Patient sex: M
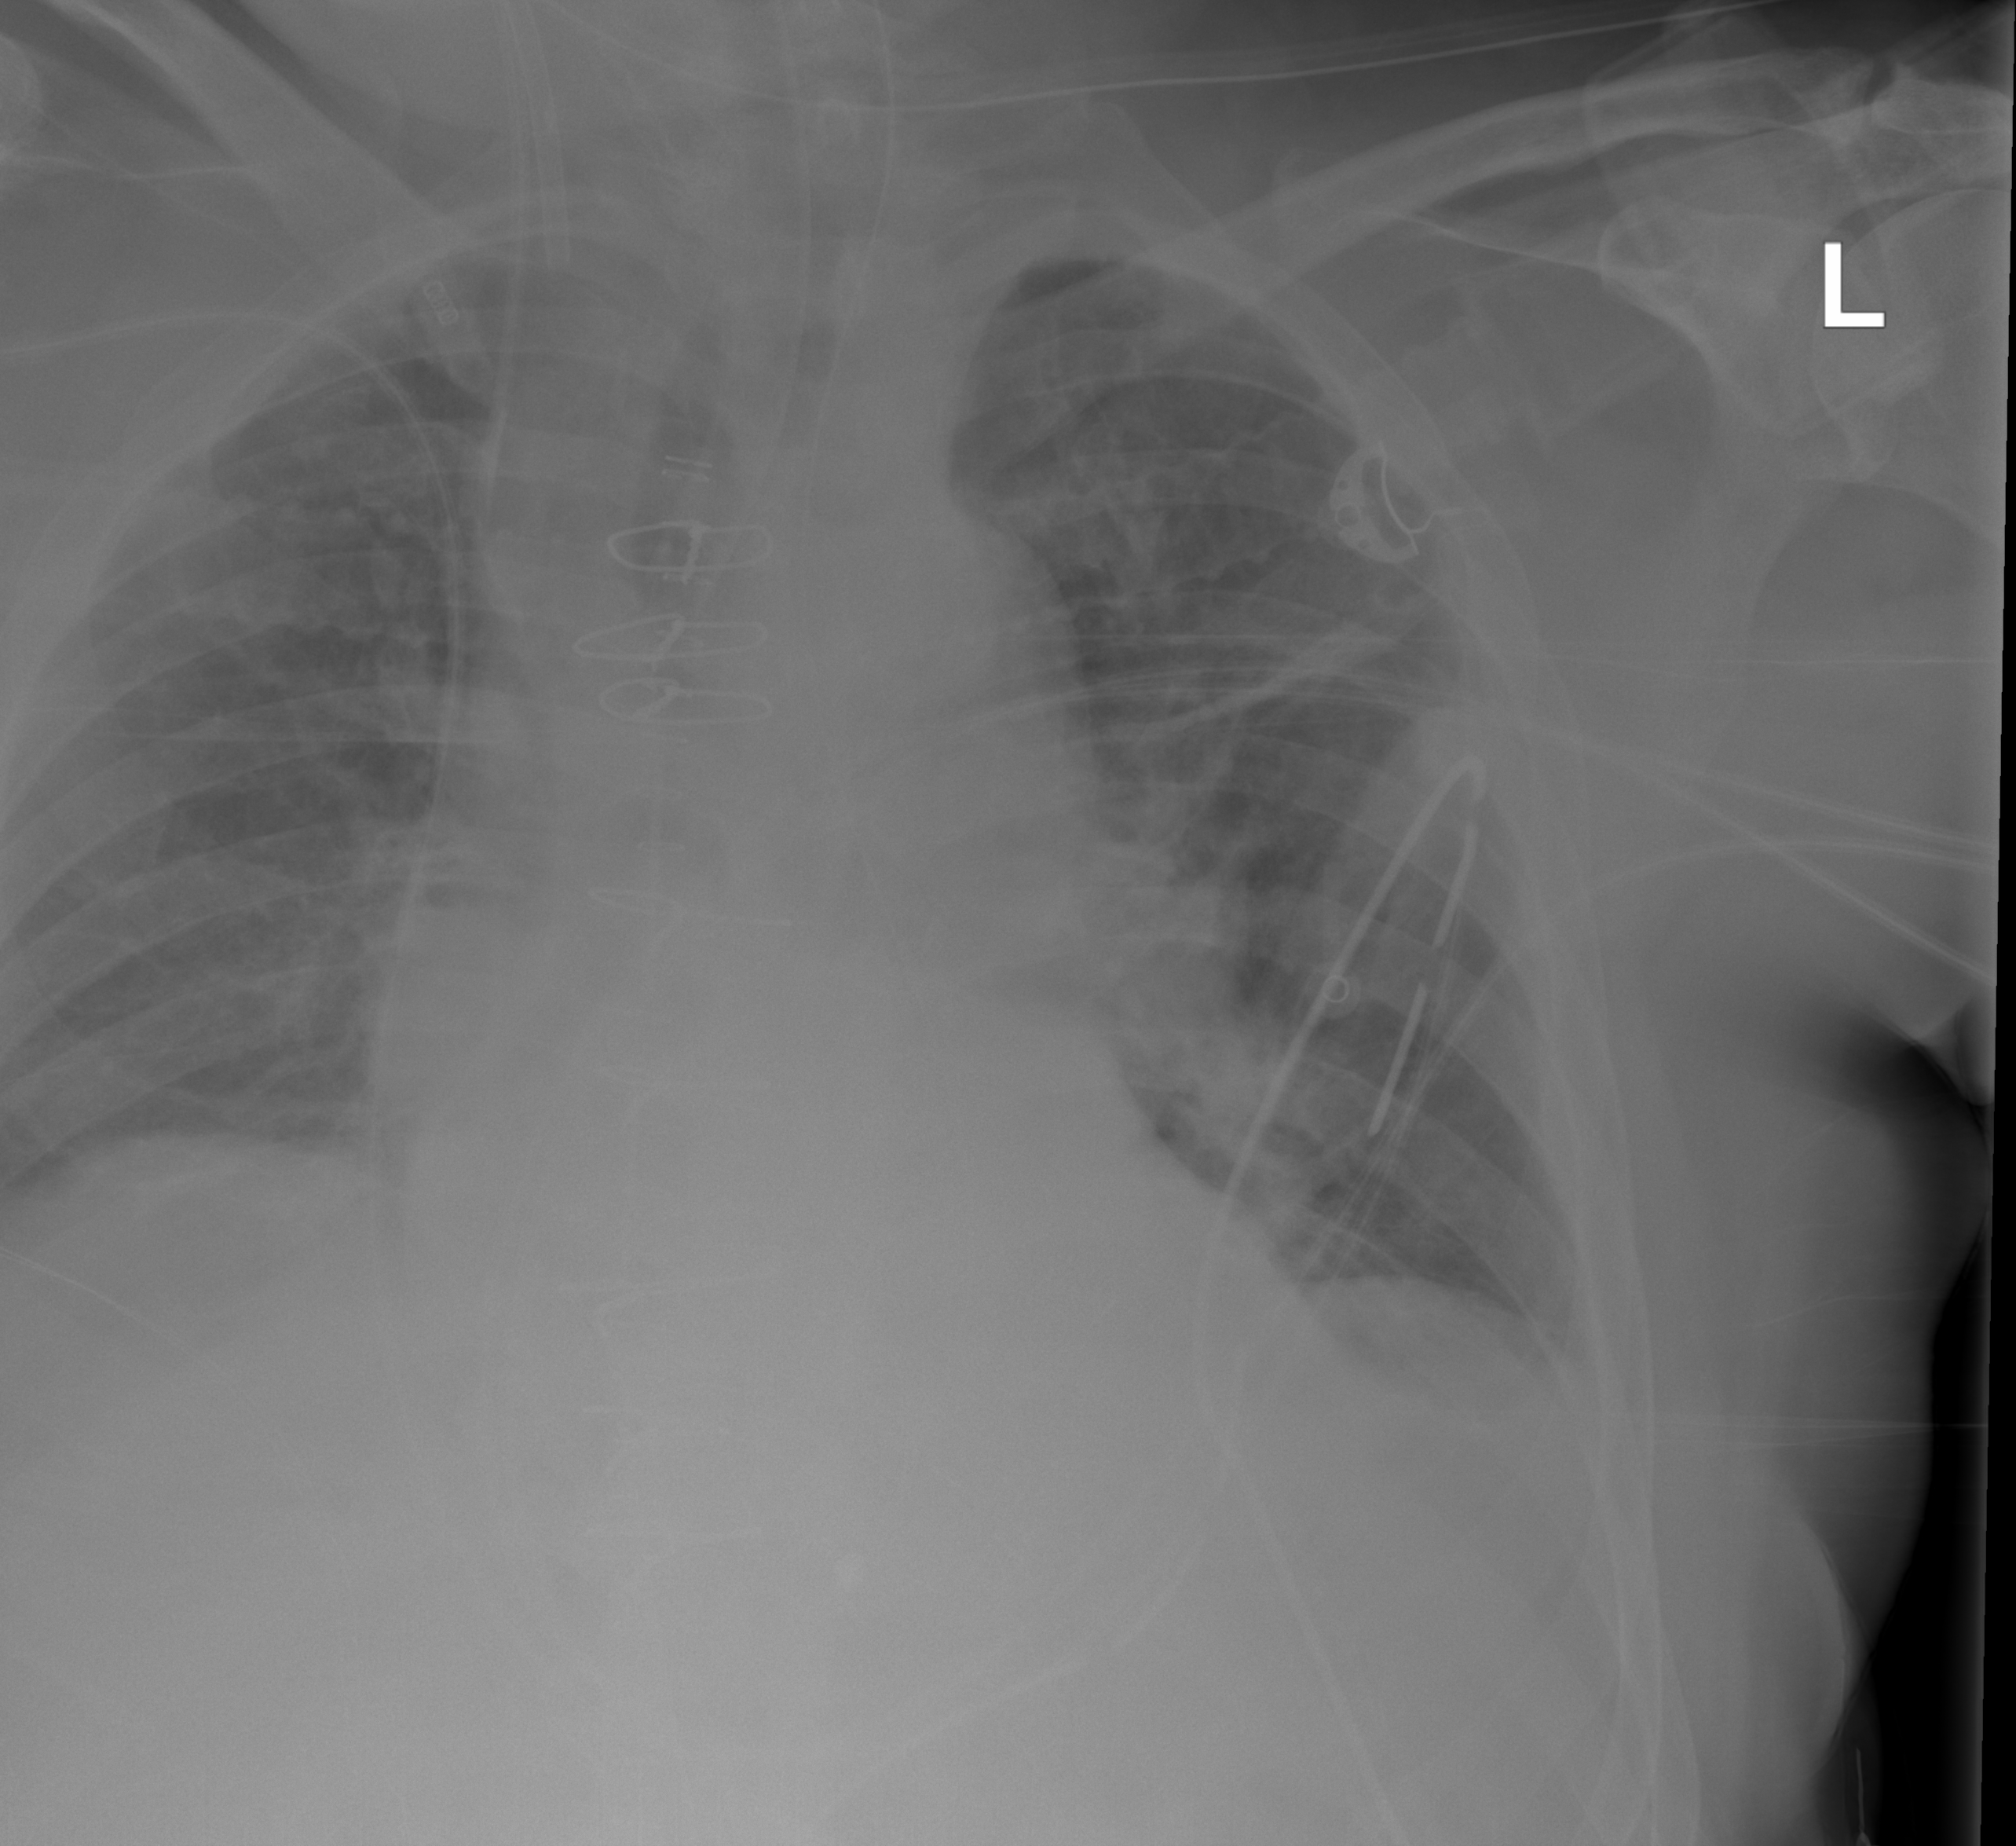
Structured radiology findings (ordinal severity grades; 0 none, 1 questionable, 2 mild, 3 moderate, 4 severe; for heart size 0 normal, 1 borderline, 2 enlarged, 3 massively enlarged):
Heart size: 0
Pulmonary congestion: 1
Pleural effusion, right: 0
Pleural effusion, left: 2
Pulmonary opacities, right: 0
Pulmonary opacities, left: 2
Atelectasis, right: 0
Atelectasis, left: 2